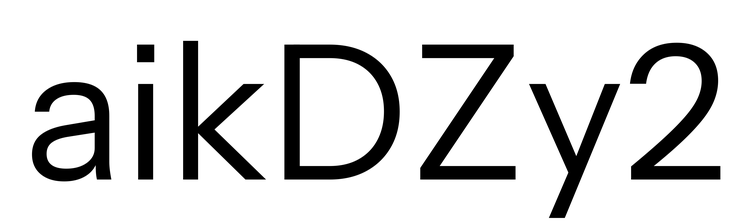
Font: InstrumentSans_Regular